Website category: phone
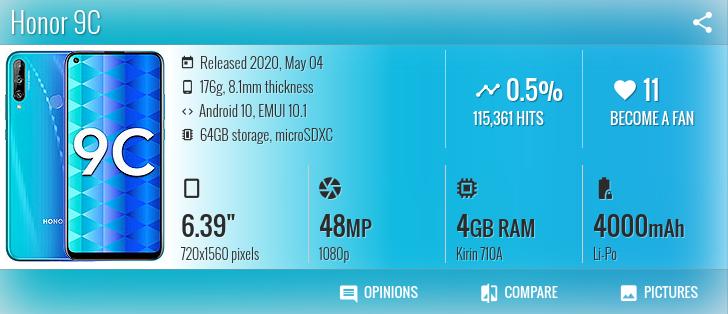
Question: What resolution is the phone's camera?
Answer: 1080p

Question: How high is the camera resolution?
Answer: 1080p

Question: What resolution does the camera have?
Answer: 1080p

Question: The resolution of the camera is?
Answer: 1080p

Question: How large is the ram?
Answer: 4 GB RAM

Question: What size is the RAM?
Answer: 4 GB RAM

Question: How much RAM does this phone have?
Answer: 4 GB RAM

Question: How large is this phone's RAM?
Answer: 4 GB RAM

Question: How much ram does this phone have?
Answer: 4 GB RAM

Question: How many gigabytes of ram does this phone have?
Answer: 4 GB RAM

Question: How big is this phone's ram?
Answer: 4 GB RAM

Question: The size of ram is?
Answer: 4 GB RAM

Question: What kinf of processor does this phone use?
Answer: Kirin 710A

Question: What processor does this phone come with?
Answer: Kirin 710A

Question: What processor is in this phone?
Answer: Kirin 710A

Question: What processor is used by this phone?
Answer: Kirin 710A

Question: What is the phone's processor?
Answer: Kirin 710A

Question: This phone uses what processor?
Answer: Kirin 710A

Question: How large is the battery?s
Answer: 4000 mAh

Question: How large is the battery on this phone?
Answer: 4000 mAh

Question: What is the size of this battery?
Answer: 4000 mAh

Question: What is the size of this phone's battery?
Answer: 4000 mAh

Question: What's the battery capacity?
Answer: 4000 mAh

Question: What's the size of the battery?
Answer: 4000 mAh

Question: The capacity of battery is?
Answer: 4000 mAh